Question: I am trying to execute R code using rJava but on setting R.dll path in the environment variables causing the program to crash. The program crashes on executing any R function. I also tried to run jri example but no help.

Any solution or hint would be very helpful
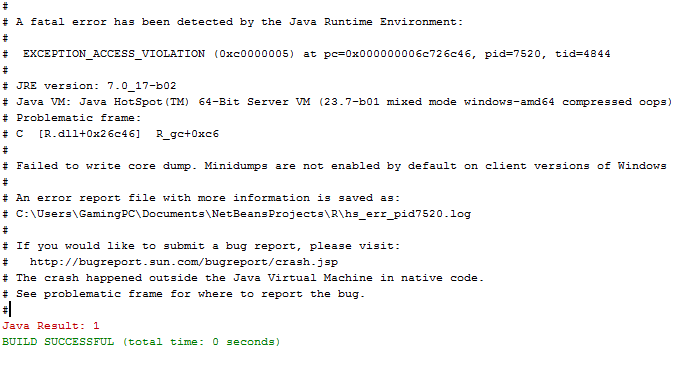
Answer: (If your using net beans) You should show the JVM the path (JRI.dll) in the following way:

To be more specific you need to point the following :
'''
-Djava.library.path='C:/Users/yschellekens.INTRANET/Documents/R/win-library/3.0/rJava/jri/x64/'
'''
to where the , although this might not be your problem, since when i'm removing the path in Netbeans, i get the following error (which is different from yours):
'''
run:
Cannot find JRI native library!
Please make sure that the JRI native library is in a directory listed in java.library.path.
java.lang.UnsatisfiedLinkError: no jri in java.library.path
at java.lang.ClassLoader.loadLibrary(ClassLoader.java:1860)
at java.lang.Runtime.loadLibrary0(Runtime.java:845)
at java.lang.System.loadLibrary(System.java:1084)
at org.rosuda.JRI.Rengine.<clinit>(Rengine.java:19)
at stackoverflow.StackOverflow.main(StackOverflow.java:21)
Java Result: 1
BUILD SUCCESSFUL (total time: 0 seconds)
'''
hope that helps.